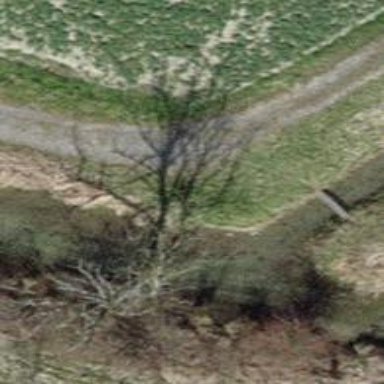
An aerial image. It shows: Grassy track with grade5 tracktype.